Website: lowes
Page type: billing-address
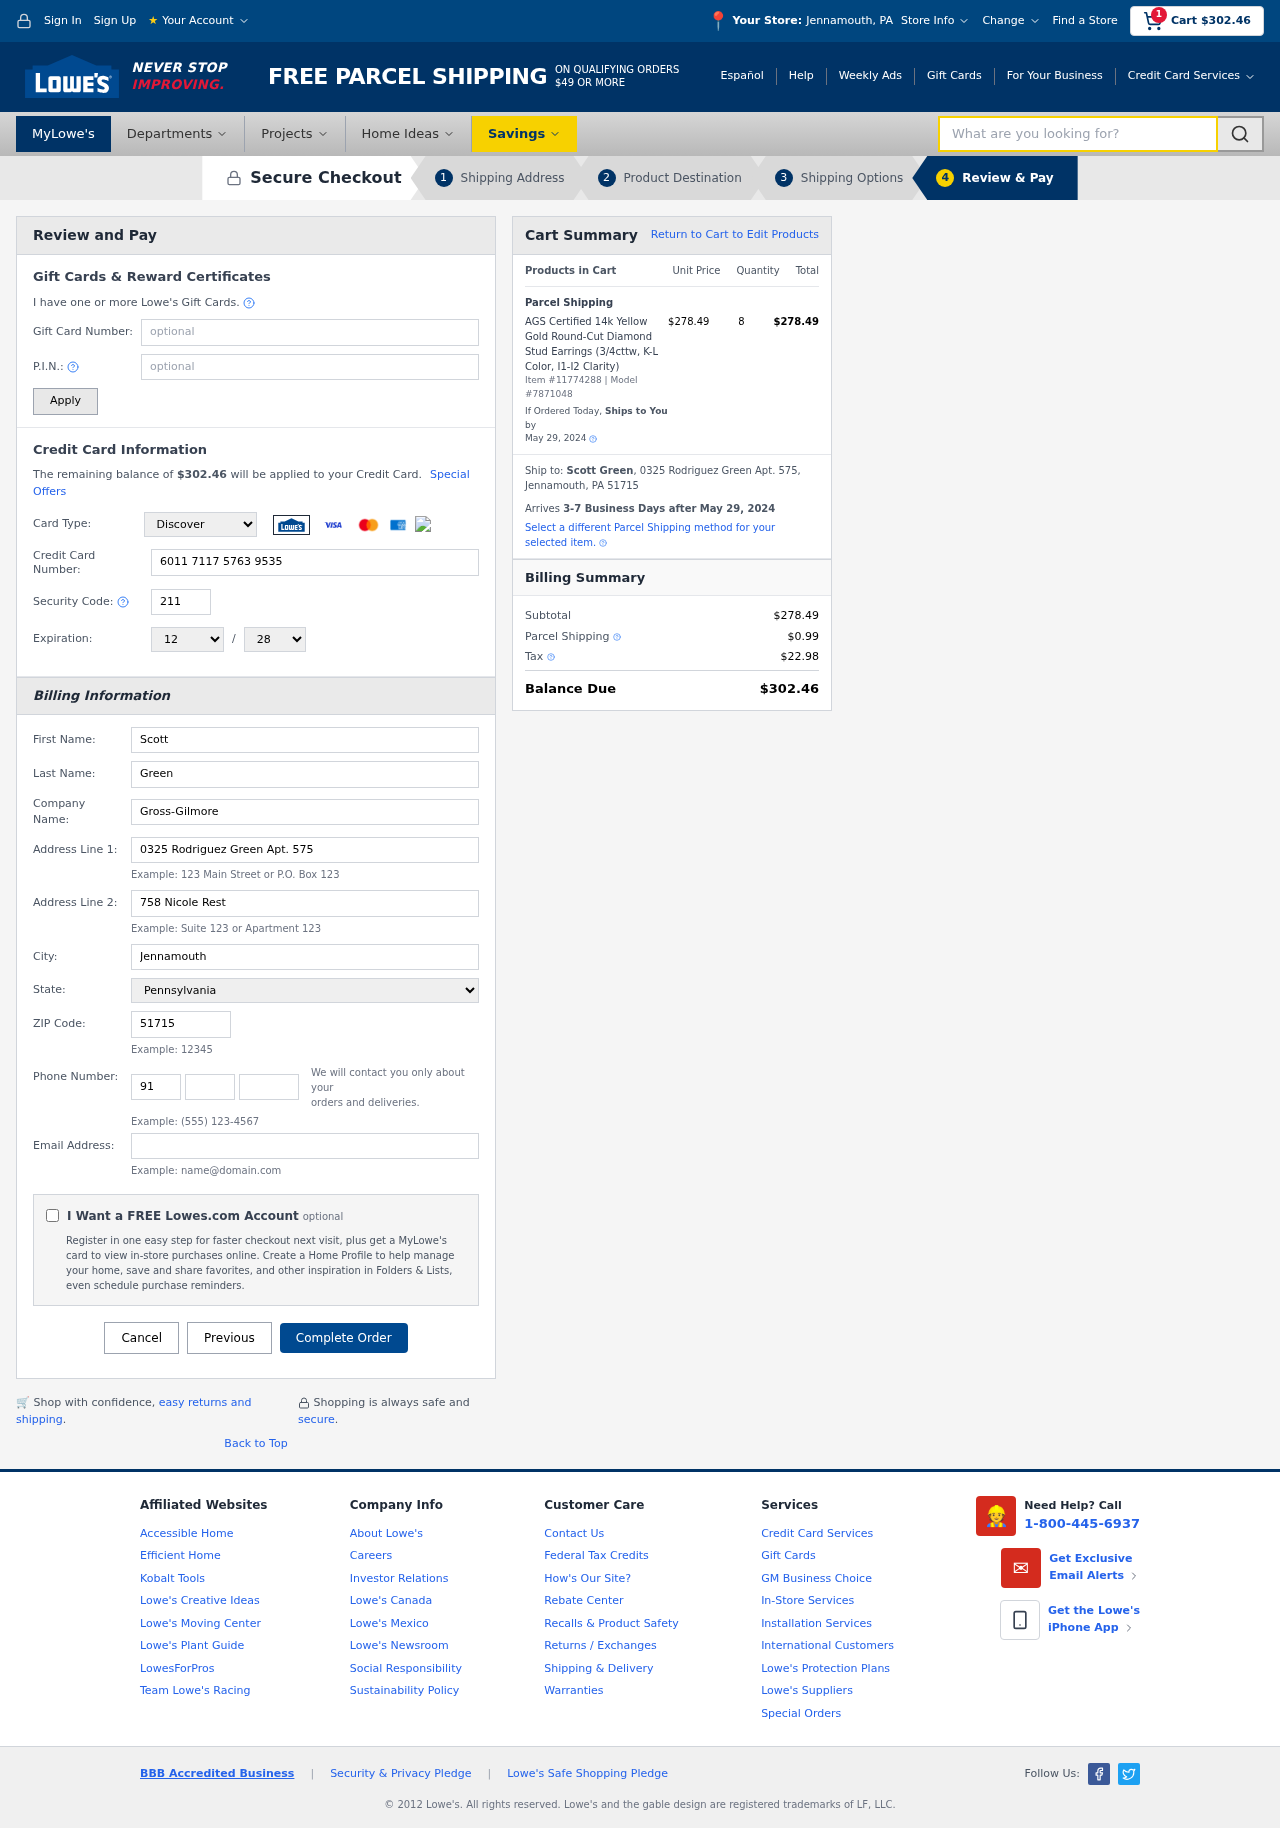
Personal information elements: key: PII_CARD_CVV
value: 211
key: PII_CARD_EXPIRY_MONTH
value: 12
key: PII_CARD_EXPIRY_YEAR
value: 28
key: PII_CARD_NUMBER
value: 6011 7117 5763 9535
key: PII_CARD_TYPE
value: Discover
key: PII_CITY
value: Jennamouth
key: PII_CITY_STATE
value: Jennamouth, PA
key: PII_COMPANY
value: Gross-Gilmore
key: PII_EMAIL
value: sgreen@gmail.com
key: PII_FIRSTNAME
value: Scott
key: PII_FULLNAME
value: Scott Green
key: PII_LASTNAME
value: Green
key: PII_PHONE_AREA
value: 915
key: PII_PHONE_PREFIX
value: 548
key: PII_PHONE_SUFFIX
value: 5003
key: PII_POSTCODE
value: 51715
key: PII_STATE
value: Pennsylvania
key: PII_STREET
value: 0325 Rodriguez Green Apt. 575
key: PII_STREET2
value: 758 Nicole Rest
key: PII_CITY_STATE_ZIP
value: Jennamouth, PA 51715
Product elements: key: PRODUCT1_NAME
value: AGS Certified 14k Yellow Gold Round-Cut Diamond Stud Earrings (3/4cttw, K-L Color, I1-I2 Clarity)
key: PRODUCT1_PRICE
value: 278.49
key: PRODUCT1_QUANTITY
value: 8
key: PRODUCT_ITEM_NUMBER
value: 11774288
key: PRODUCT_MODEL_NUMBER
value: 7871048
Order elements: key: ORDER_SUBTOTAL
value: $302.46
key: ORDER_TOTAL
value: $302.46
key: ORDER_SHIPPING_DATE
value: May 29, 2024
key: ORDER_SUBTOTAL
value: $278.49
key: ORDER_DELIVERY_DATE
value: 3-7 Business Days after May 29, 2024
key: ORDER_SHIPPING_DATE2
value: May 29, 2024
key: ORDER_SUBTOTAL2
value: $278.49
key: ORDER_SHIPPING_COST
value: $0.99
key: ORDER_TAX
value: $22.98
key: ORDER_TOTAL2
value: $302.46
Search elements: key: HEADER_SEARCH
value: What are you looking for?